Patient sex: M
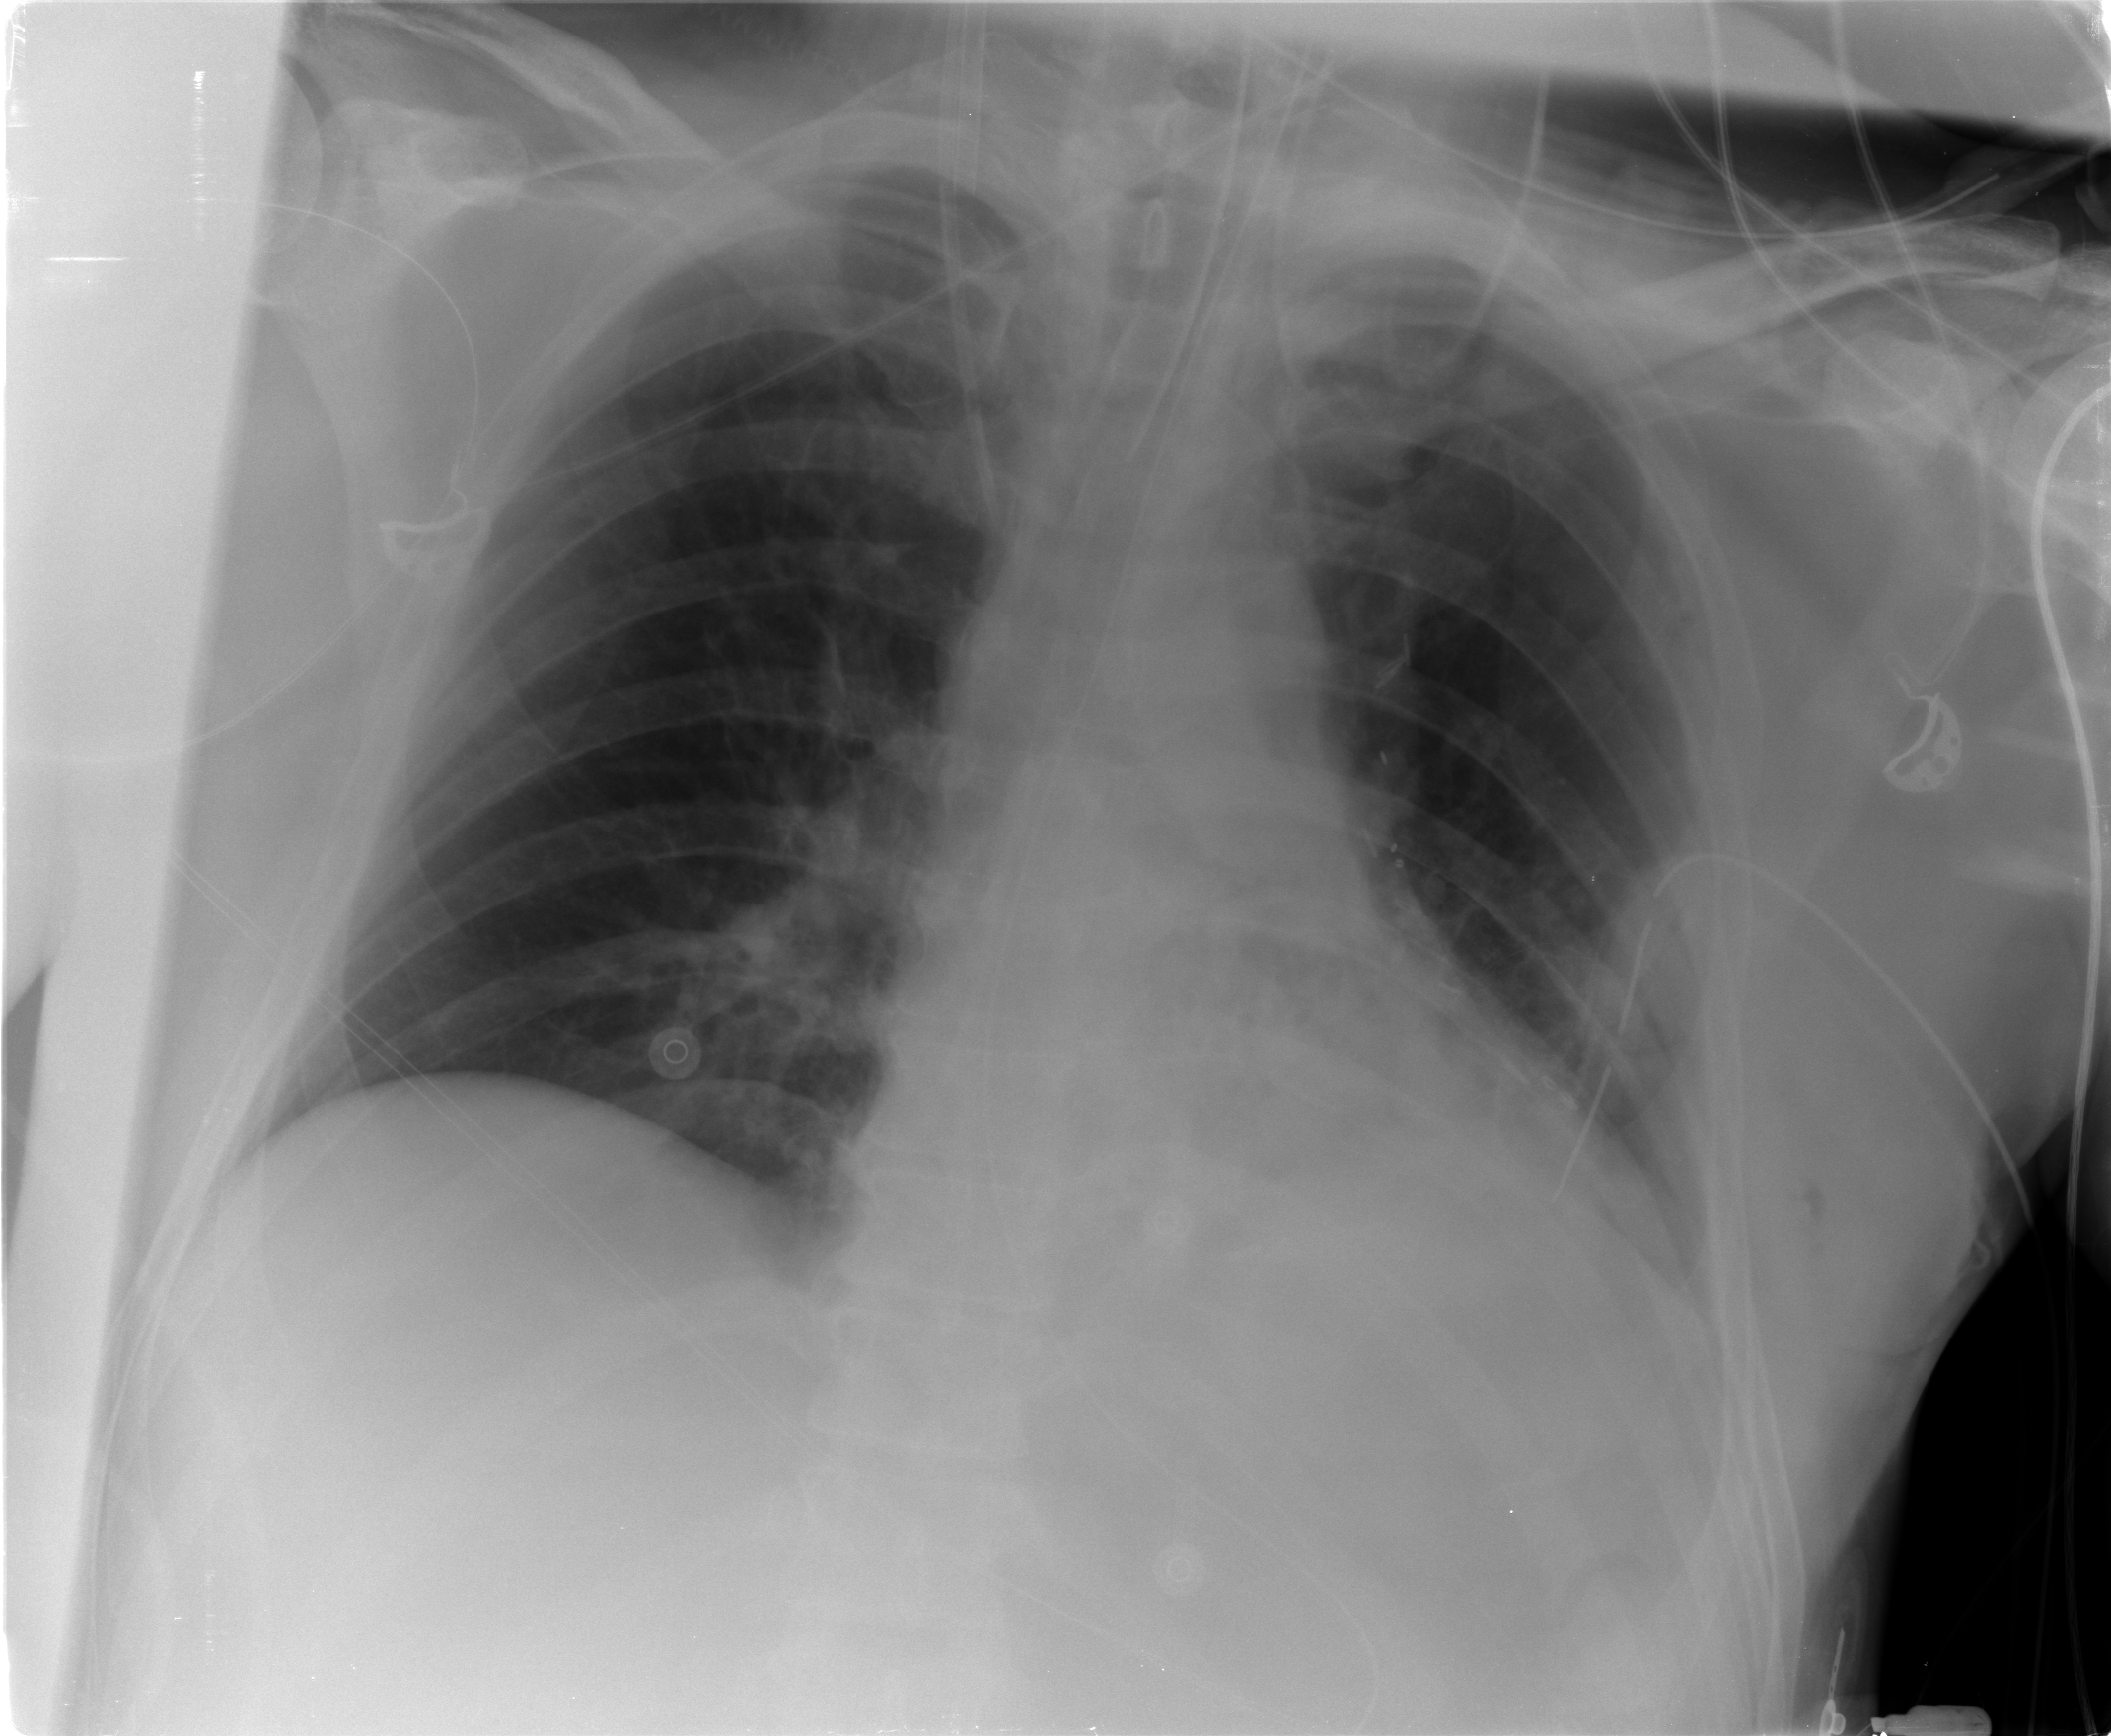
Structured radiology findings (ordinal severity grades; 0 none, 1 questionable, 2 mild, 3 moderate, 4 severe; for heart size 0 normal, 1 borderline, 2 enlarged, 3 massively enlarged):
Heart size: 2
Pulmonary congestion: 0
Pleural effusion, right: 0
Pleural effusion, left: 2
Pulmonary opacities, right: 0
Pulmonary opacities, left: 0
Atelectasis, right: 0
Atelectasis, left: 2